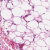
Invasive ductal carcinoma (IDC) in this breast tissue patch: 0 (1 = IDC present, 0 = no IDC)